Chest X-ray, PA view. Patient: 77 years old, sex F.
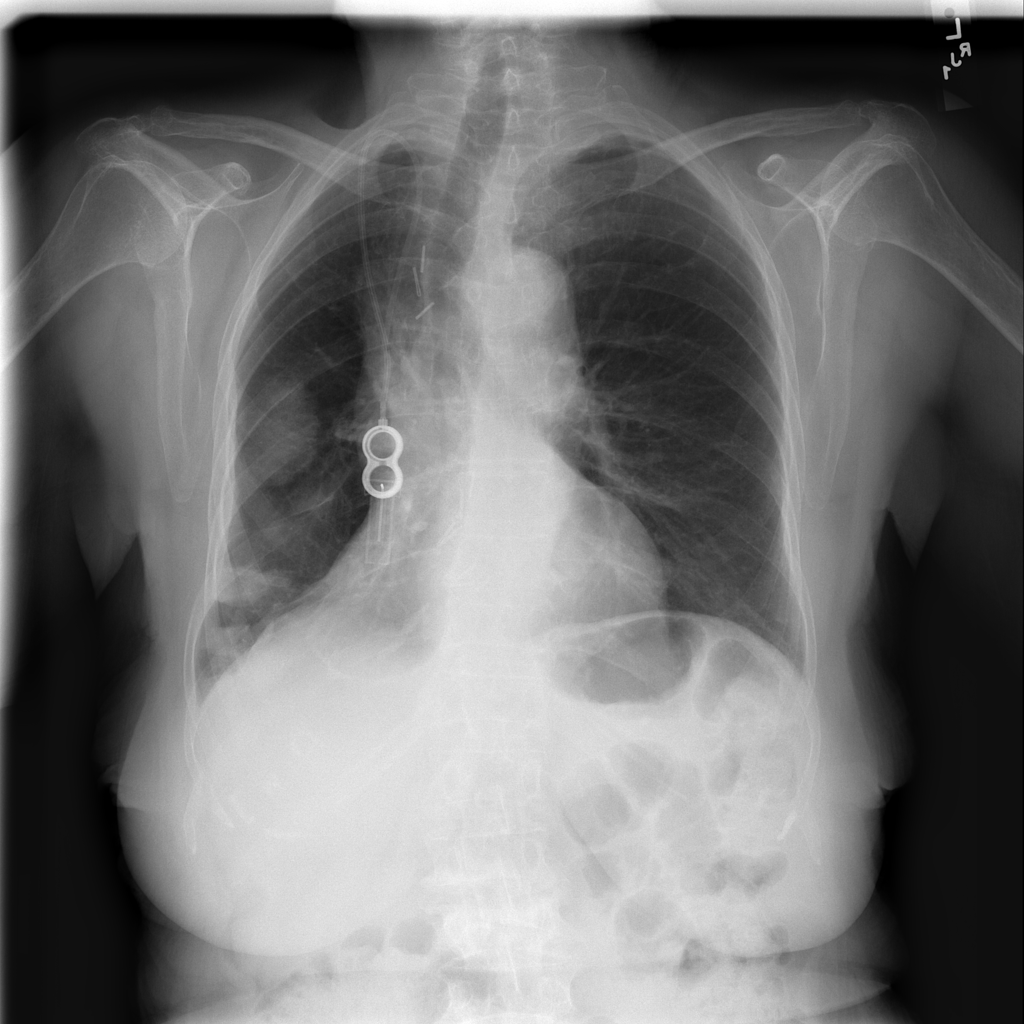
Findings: Mass